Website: macys
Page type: customer-info-address
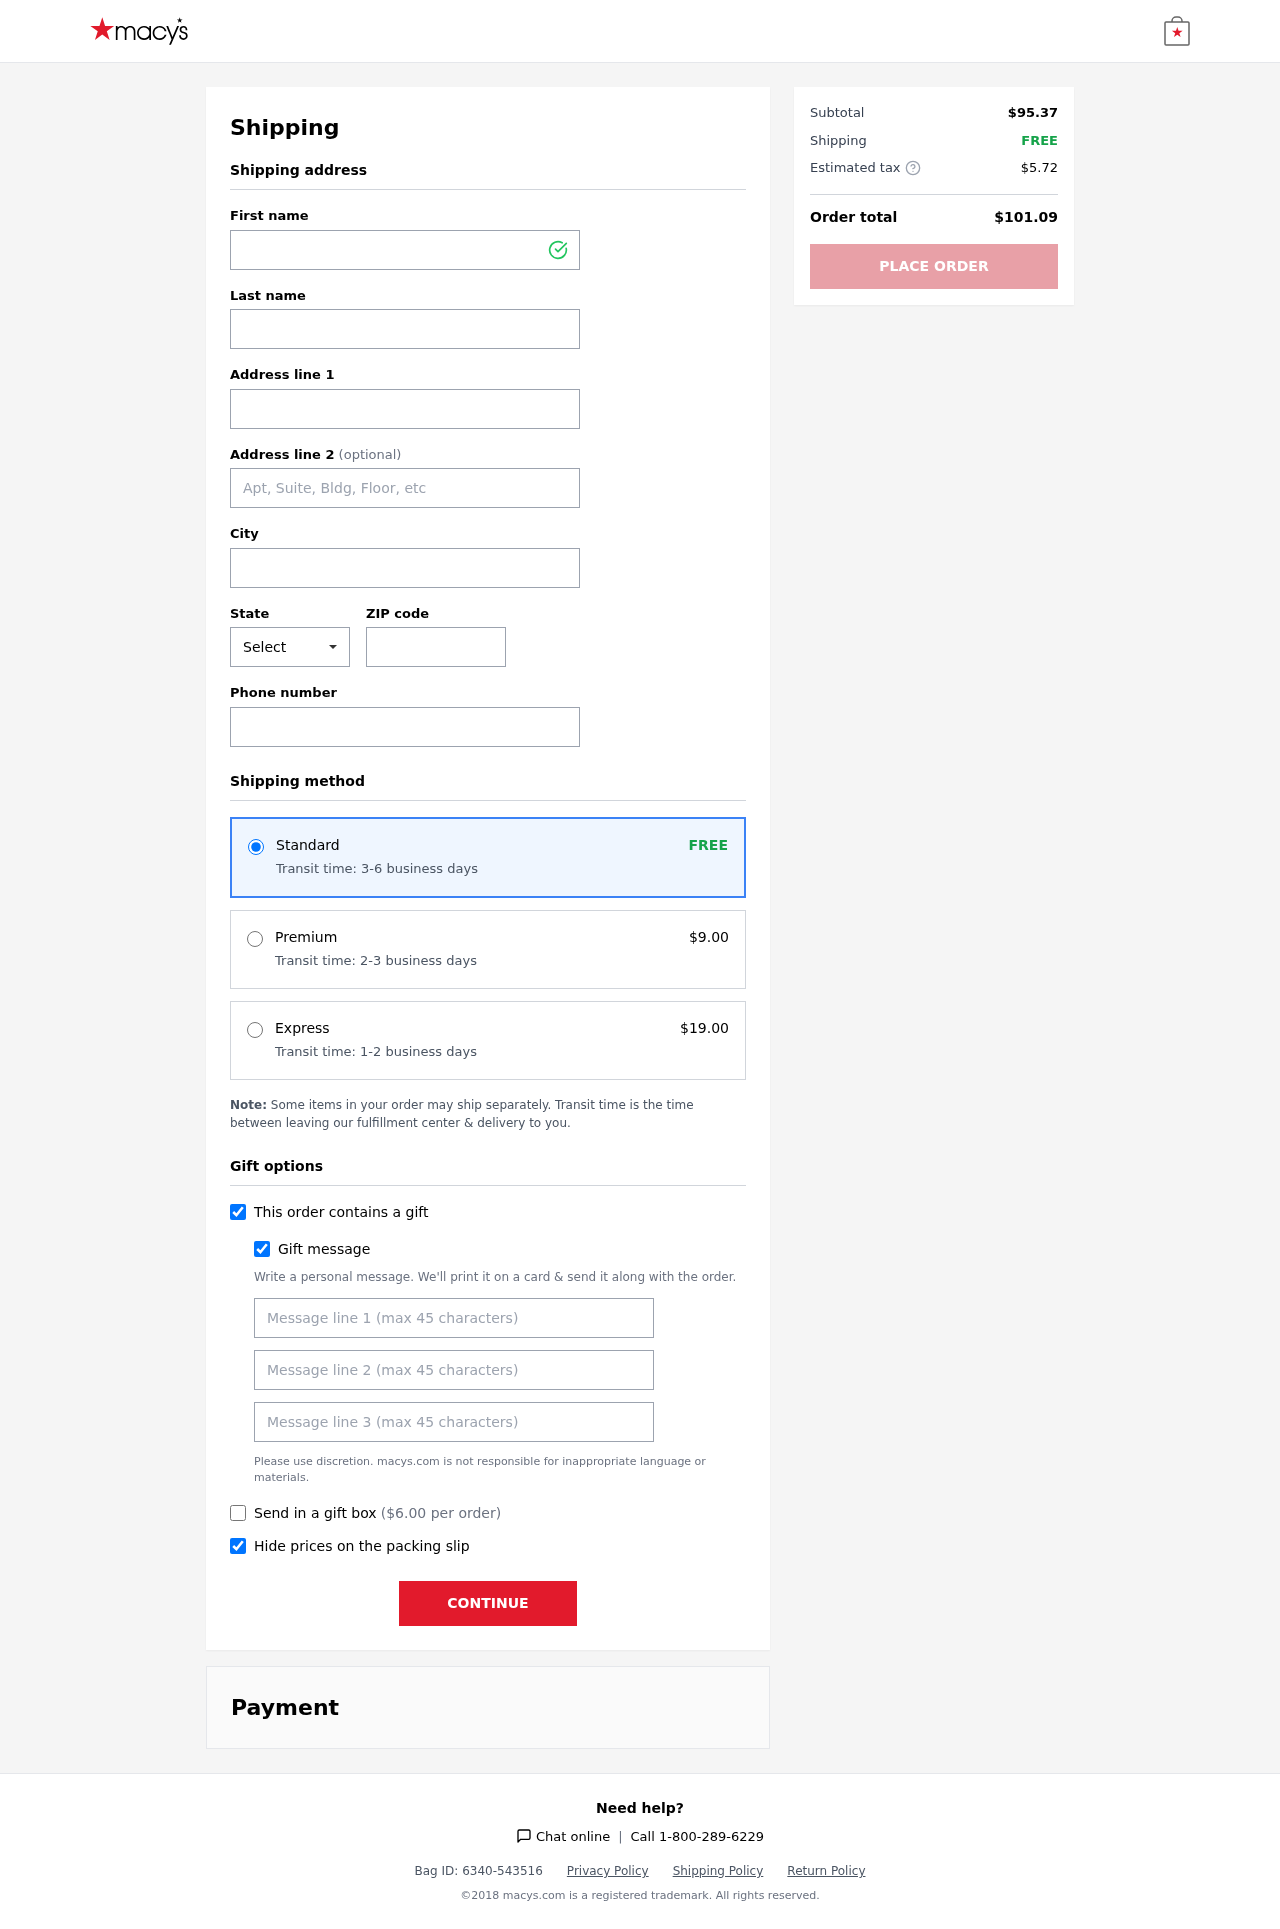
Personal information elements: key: PII_CITY
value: Wendystad
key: PII_FIRSTNAME
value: Larry
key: PII_GIFT_MESSAGE
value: Hey Daniel, I remember you mentioning your love for tacos, so I thought these would be perfect for your next cook-up! Can’t wait to see what delicious creations you whip up. Enjoy!  Larry
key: PII_LASTNAME
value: Odom
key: PII_PHONE
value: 3564459119
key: PII_POSTCODE
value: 18311
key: PII_STATE_ABBR
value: DC
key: PII_STREET
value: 270 Jesse Point Suite 565
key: PII_STREET2
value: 880 Ferguson Camp
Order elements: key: ORDER_SHIPPING_STANDARD
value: FREE
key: ORDER_SHIPPING_STANDARD_TIME
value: Transit time: 3-6 business days
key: ORDER_SHIPPING_PREMIUM
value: $9.00
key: ORDER_SHIPPING_PREMIUM_TIME
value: Transit time: 2-3 business days
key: ORDER_SHIPPING_EXPRESS
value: $19.00
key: ORDER_SHIPPING_EXPRESS_TIME
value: Transit time: 1-2 business days
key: ORDER_GIFT_BOX_FEE
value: $6.00
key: ORDER_SUBTOTAL
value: $95.37
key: ORDER_SHIPPING_COST
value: FREE
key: ORDER_TAX
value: $5.72
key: ORDER_TOTAL
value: $101.09